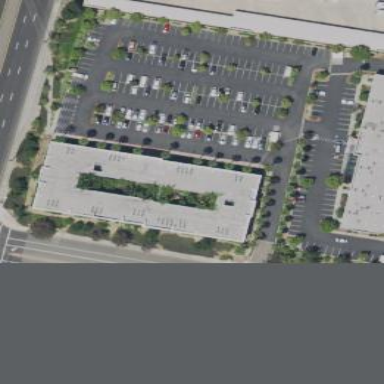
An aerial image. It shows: Healthcare center housed in building.